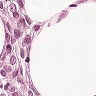
Metastatic tissue present: yes